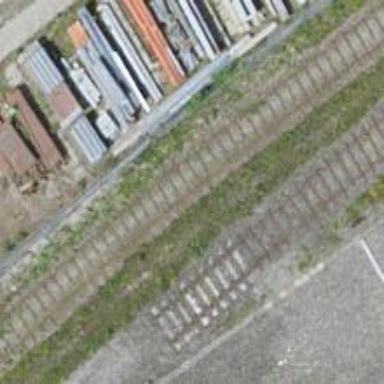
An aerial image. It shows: Single-track spur railway line.